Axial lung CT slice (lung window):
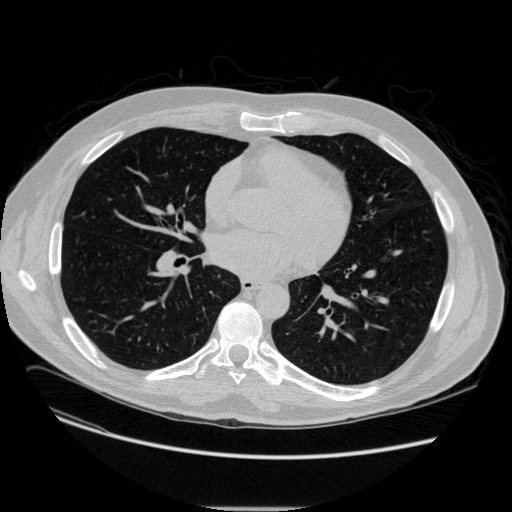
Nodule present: no